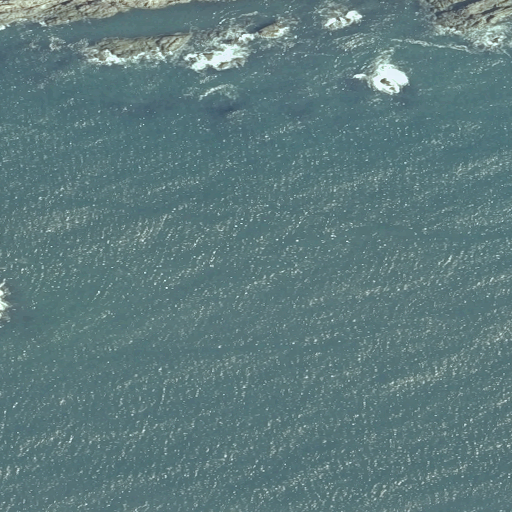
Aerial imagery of bar in Maine named Great Spruce Ledges containing open water and herbaceous wetlands